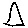
Label: triangle